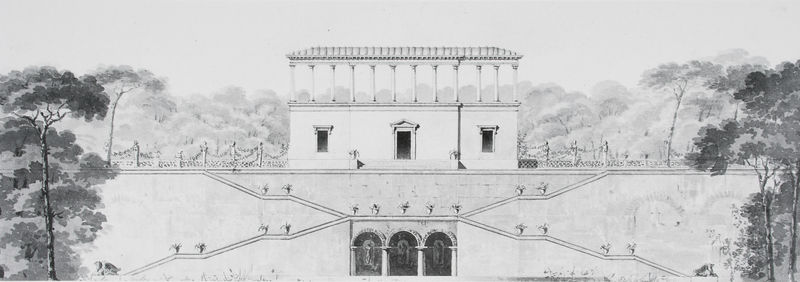
Titel: Entwurf für einen Lesesalon, Ansicht
Künstler: Friedrich von Gärtner
Standort: München
Institution: Architekturmuseum der Technischen Universität
Schlagwörter: baum, gemälde, laub, weiß, aquarell, bäume, landschaft, fenster, grau, hell, schwarz, skizze, säule, säulen, terasse, tür, zeichnung, dach, gebäude, haus, park, weg, zaun, architektur, sockel, bild, stamm, brüstung, gatter, wege, blatt, pflanzen, renaissance, wald, garten, blumentopf, terrasse, holzschnitt, papier, ansicht, bogen, fassade, italien, giebel, mauer, grafik, graphik, stämme, treppe, treppen, symmetrie, vasen, aufgang, baumkrone, baumkronen, tor, galerie, halle, panorama, bögen, eingang, keller, tusche, loggia, palast, balustrade, symmetrisch, groß, druck, schwarz weiss, stich, entwurf, arkaden, kapitelle, china, fries, tore, villa, sims, skulpturen, frontalansicht, statuen, rundbögen, freitreppe, etagen, geschosse, plan, tempel, dorisch, stockwerke, mausoleum, geschoss, sphinx, säulenhalle, aufriss, nischen, etage, treppenaufgang, säulenreihe, untergeschoss, kolonaden, bogenfries, höhen, figureb, trerppen